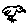
Label: bird